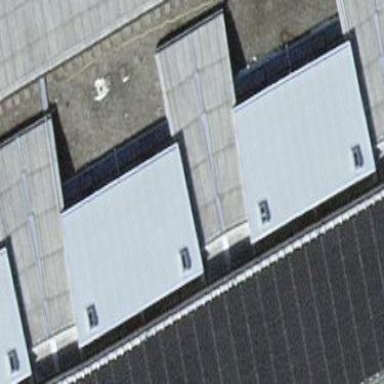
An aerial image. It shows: The building has flat roof colored silver.